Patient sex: M
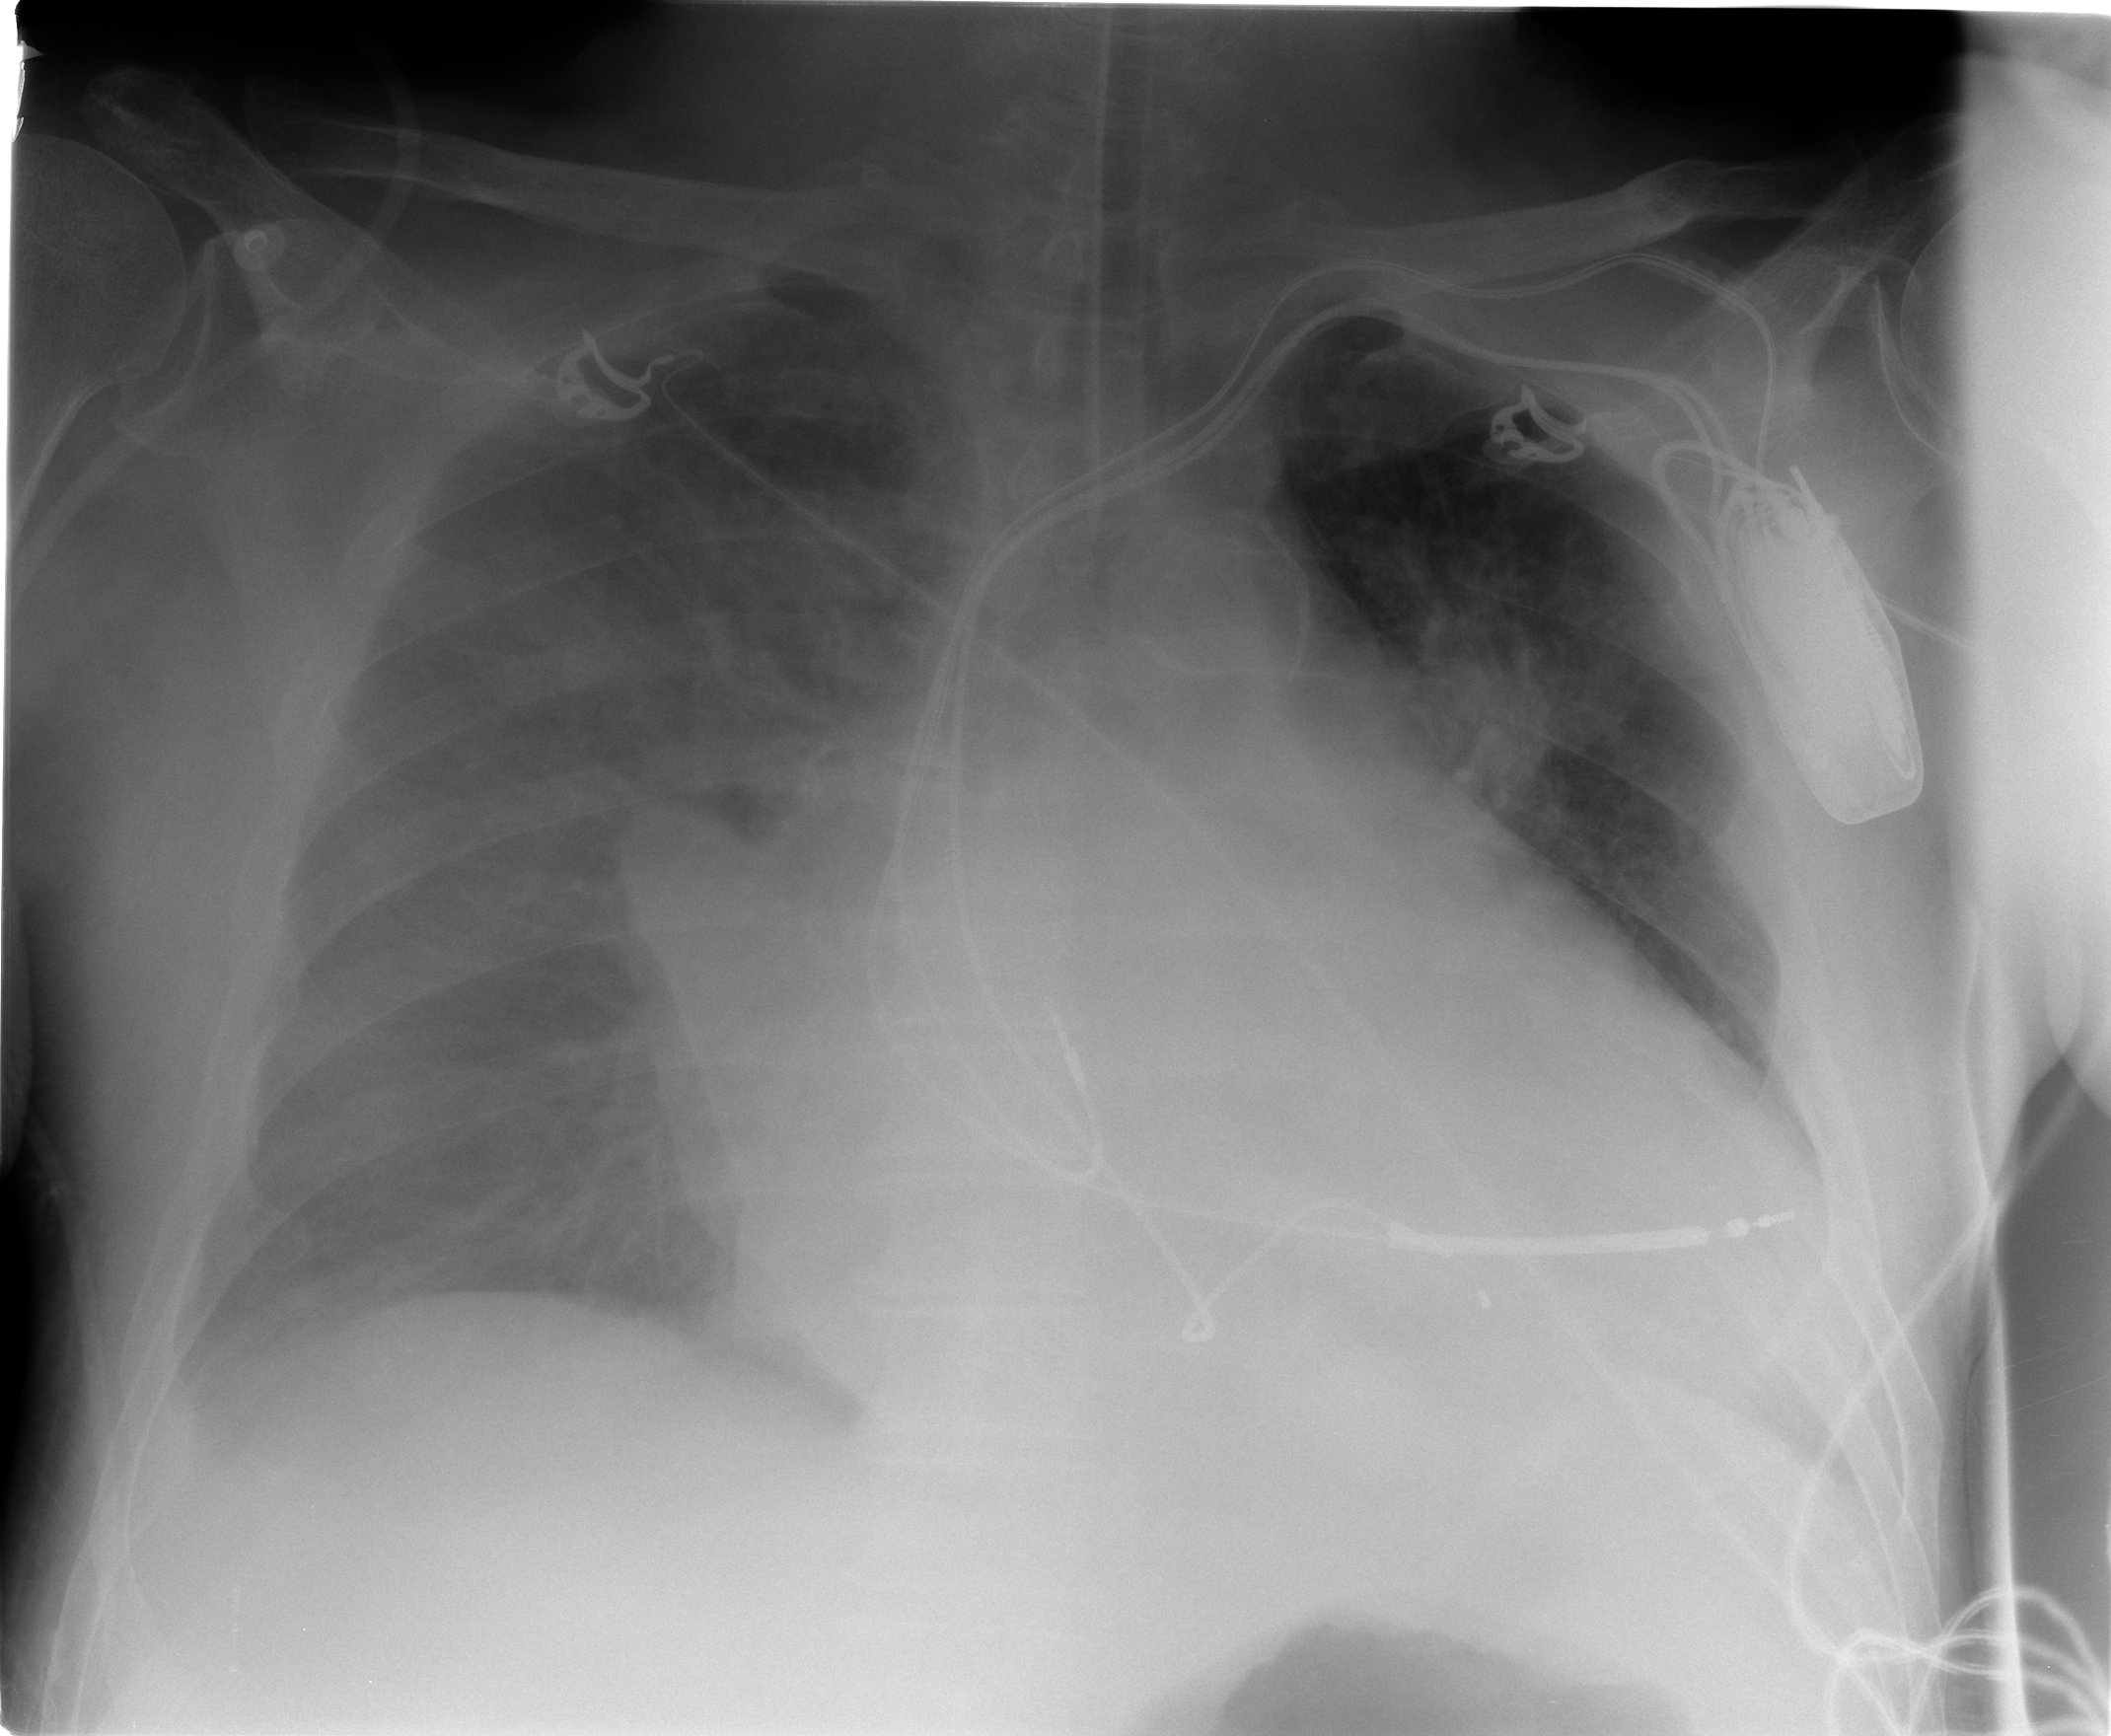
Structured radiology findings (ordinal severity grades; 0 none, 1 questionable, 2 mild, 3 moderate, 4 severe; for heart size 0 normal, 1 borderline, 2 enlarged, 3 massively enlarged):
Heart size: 2
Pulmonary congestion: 2
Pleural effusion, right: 3
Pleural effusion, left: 2
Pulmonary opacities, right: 2
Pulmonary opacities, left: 3
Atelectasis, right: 2
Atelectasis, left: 1